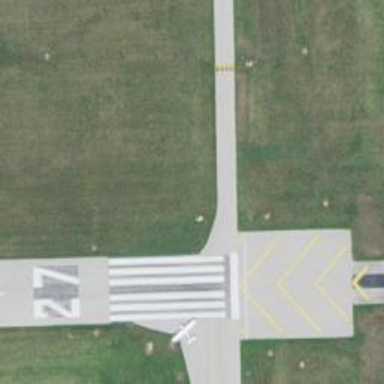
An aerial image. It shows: Image of taxiway at airport.